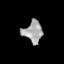
Tissue: lung
Cell type: Epithelial cells
Senescence score: 0.2052
Nuclear area (px): 402
Mean DAPI intensity: 161.808